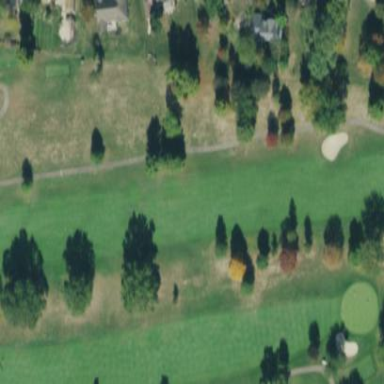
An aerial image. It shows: Golf fairway surrounded by grass.